Question: I have requirement to list different activities with three states of each one with different colors as a status.Each activity will have many activities and each should draggable to replace it's position. Below image give you clear idea
Is it possible with <URL>??
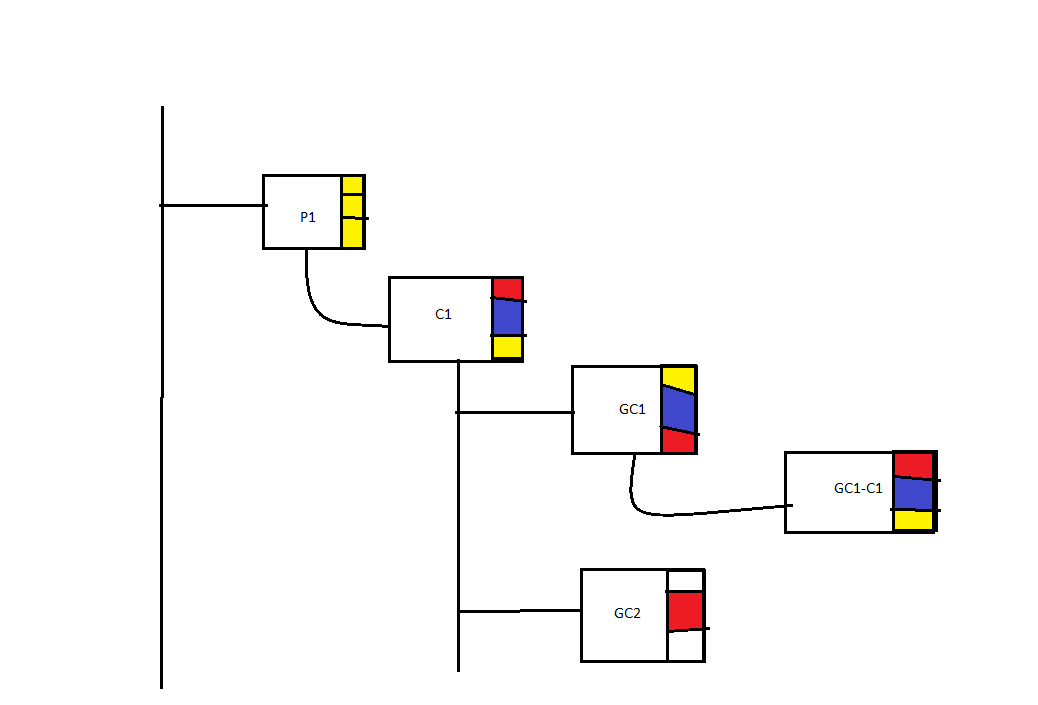
Answer: Yes it's absolutely possible. Are there any more details you need??